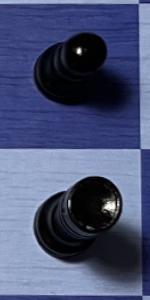
Label: Rook_Black